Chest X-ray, PA view. Patient: 41 years old, sex F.
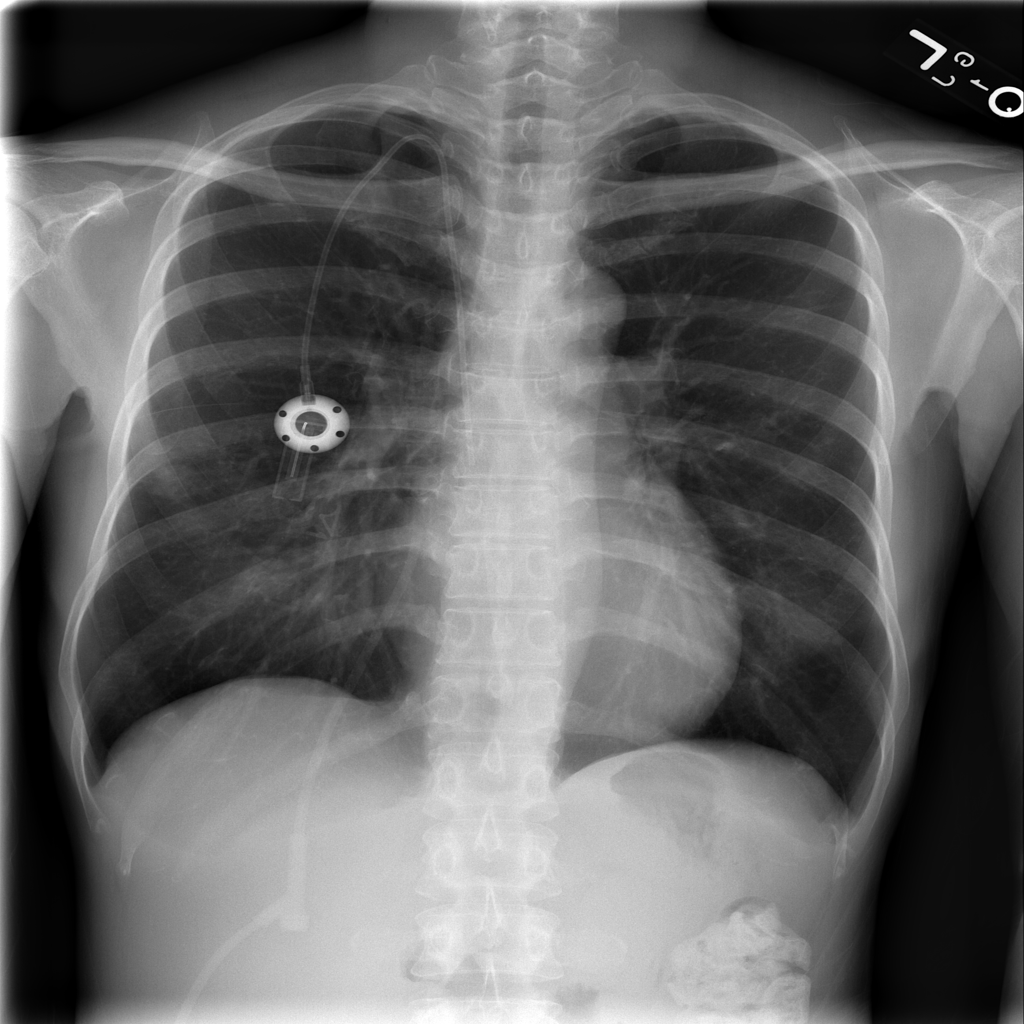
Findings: No Finding